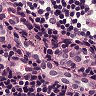
Metastatic tissue present: yes